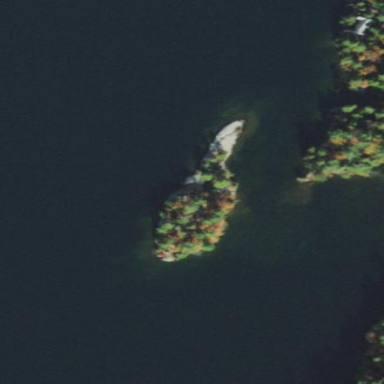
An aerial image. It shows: Campsite on picturesque islet.